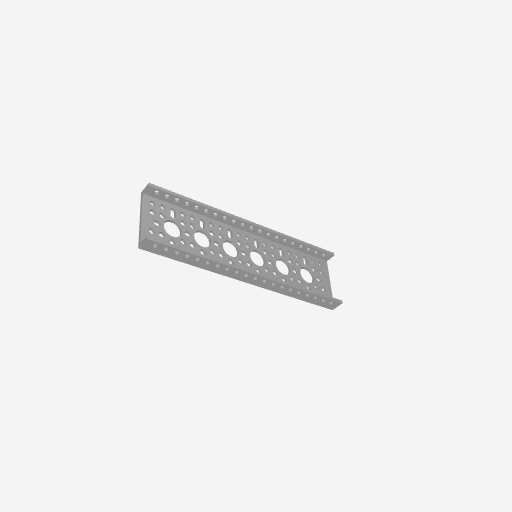
Part: LowSideUChannel6H